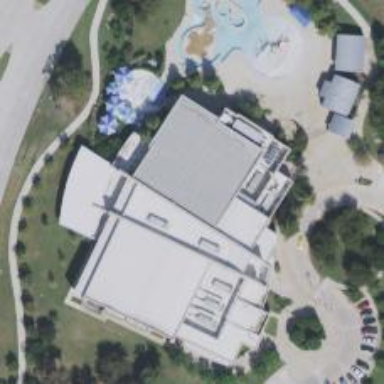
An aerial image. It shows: Sports centre focused on swimming activities.